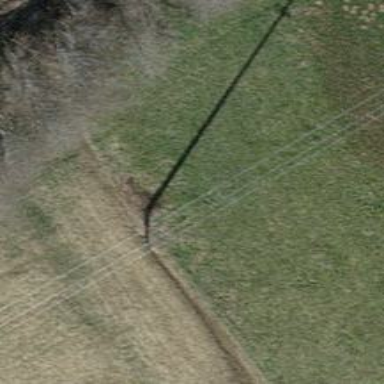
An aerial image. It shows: Minor power line with 3 cables.